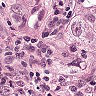
Metastatic tissue present: yes